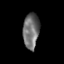
Tissue: skin
Cell type: Epithelial cells
Senescence score: 0.1774
Nuclear area (px): 557
Mean DAPI intensity: 111.501